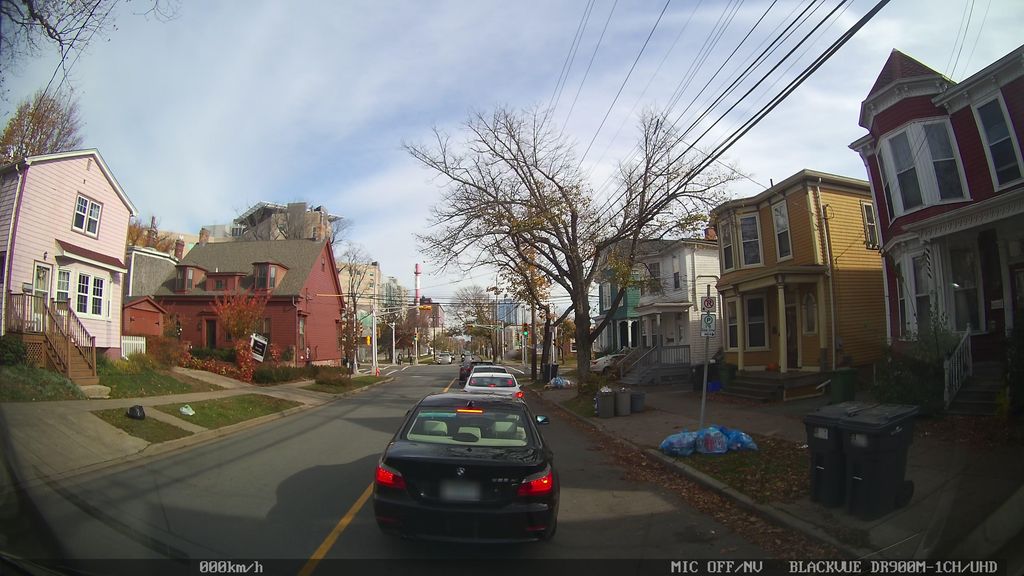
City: halifax